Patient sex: M
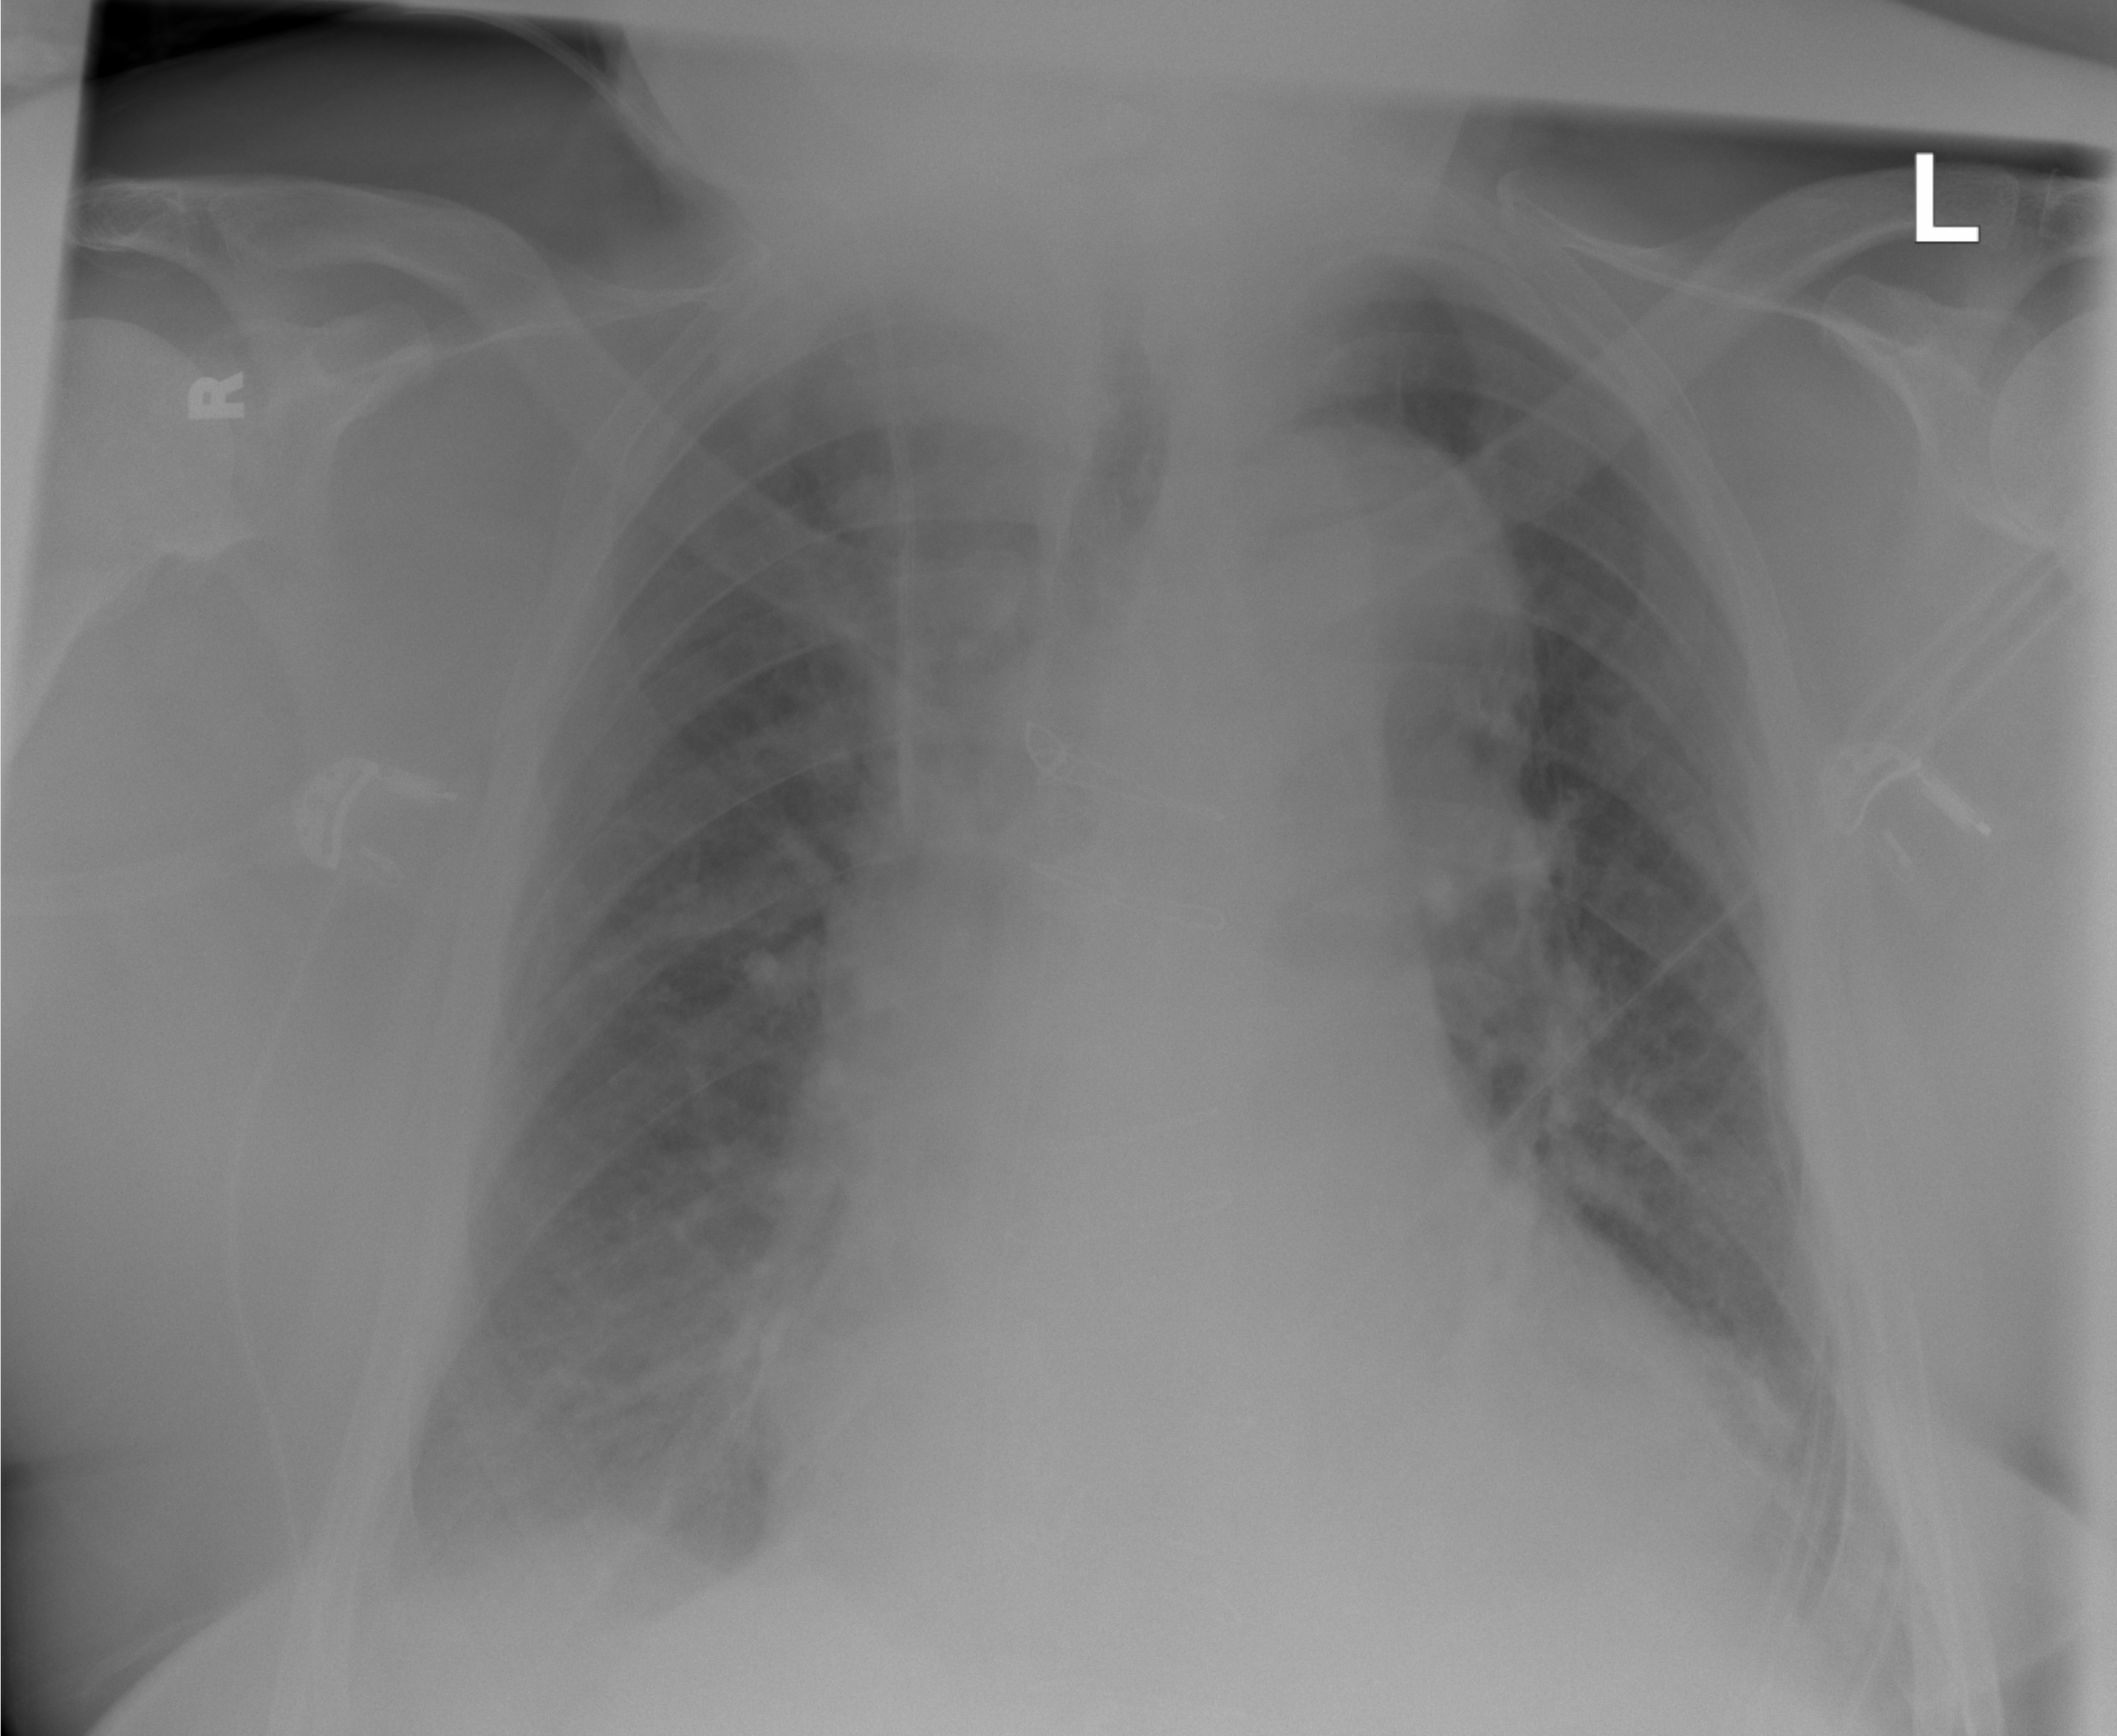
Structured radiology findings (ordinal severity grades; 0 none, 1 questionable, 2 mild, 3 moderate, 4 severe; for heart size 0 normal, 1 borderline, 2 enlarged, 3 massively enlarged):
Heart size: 2
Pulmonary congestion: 2
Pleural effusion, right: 2
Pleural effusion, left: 1
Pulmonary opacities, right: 0
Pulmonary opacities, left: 1
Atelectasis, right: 2
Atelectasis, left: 2